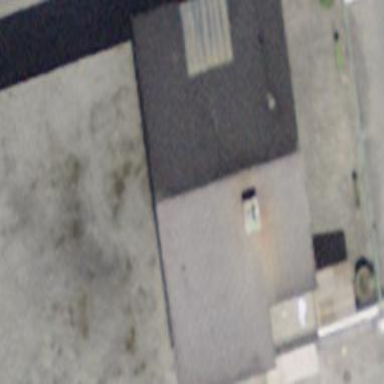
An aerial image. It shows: Industrial building.